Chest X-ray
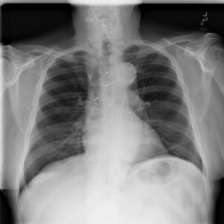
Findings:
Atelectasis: positive
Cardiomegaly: negative
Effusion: negative
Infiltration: negative
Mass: negative
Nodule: negative
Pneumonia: negative
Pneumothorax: negative
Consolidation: negative
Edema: negative
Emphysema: negative
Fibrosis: positive
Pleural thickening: negative
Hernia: negative